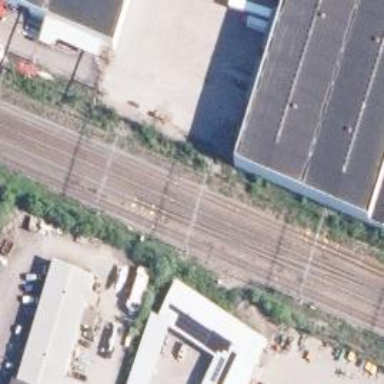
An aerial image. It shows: Disused railway spur.